Field crop: tomato
Growth stage: 1
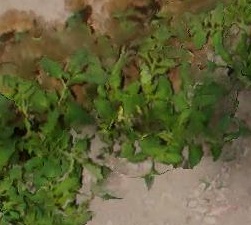
Species: tomato